Question: So I have something that looks like the following:

However, I am having real trouble integrating the data on the other side of this decision line to get my errors.
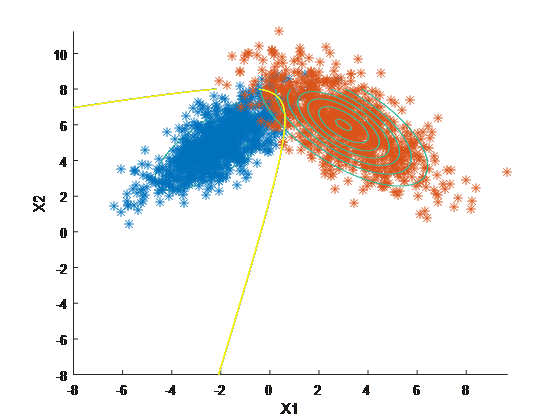
Answer: In general, given analytic form of the decision boundary you could compute the integrals exactly. However, why not use monte carlo which is fast, simple and generic (will work for any distributions and decision boundaries). All you have to do is repeatedly sample from your gaussians, check if the sampled point is on the correct side (N_c) or incorrect (N_i) and in the limit you will get your integrals from
'''
INTEGRAL_of_distributions_being_on_correct_side ~ N_c / (N_c + N_i)
INTEGRAL_of_distributions_being_on_incorrect_side ~ N_i / (N_c + N_i)
'''
thus in pseudo code:
'''
N_c = 0
N_i = 0
for i=1 to N do
y ~ P({-, +}) # sample distribution
x ~ P(X|y) # sample point from given class
if side_of_decision(x) == y then
N_c += 1
else
N_i += 1
end
end
return N_c, N_i
'''
In your case 'P({-, +})' is probably just 50-50 chance and 'P(X|-)' and 'P(X|+)' are your two Gaussians.